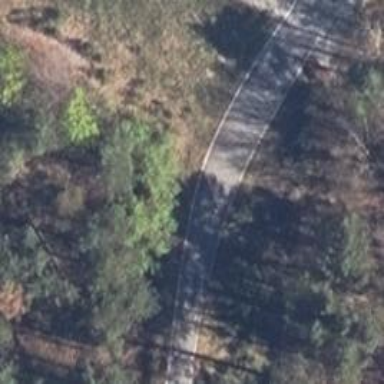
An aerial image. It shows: Unclassified road.